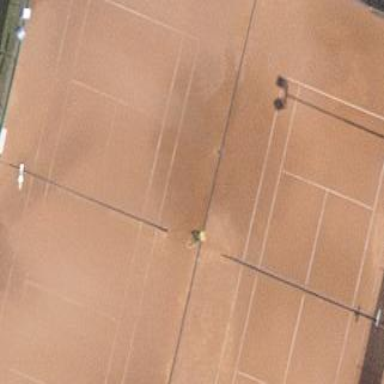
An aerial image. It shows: Tennis court on pitch.